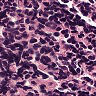
Metastatic tissue present: no